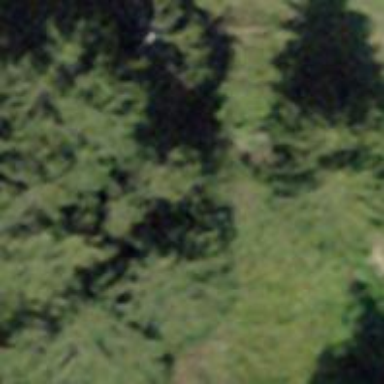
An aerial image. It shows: Forest area.